Field crop: maize
Growth stage: 2
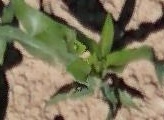
Species: maize